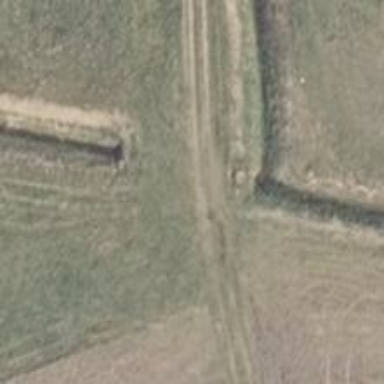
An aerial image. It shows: Culvert tunnel.